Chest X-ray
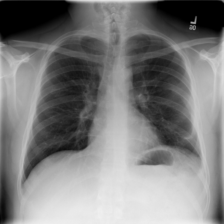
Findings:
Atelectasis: positive
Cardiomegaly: negative
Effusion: negative
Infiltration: negative
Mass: negative
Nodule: negative
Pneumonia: negative
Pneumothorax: positive
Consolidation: negative
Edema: negative
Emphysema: negative
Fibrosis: negative
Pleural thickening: negative
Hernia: negative